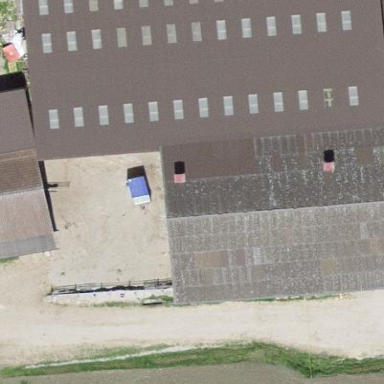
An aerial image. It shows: Farmyard area.